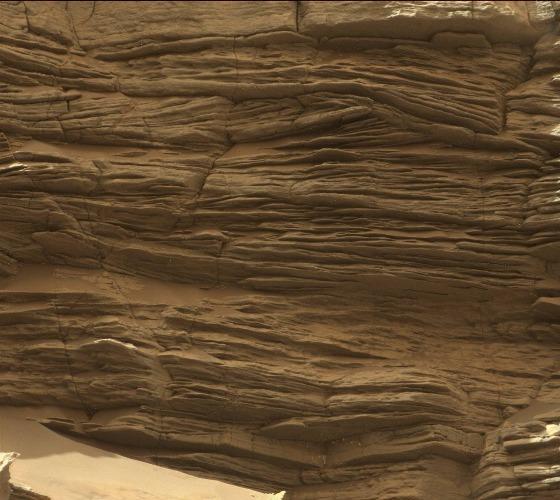
Terrain classes present: Bedrock, Shadow